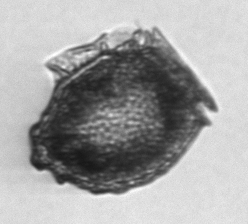
Label: Dinophysis_norvegica